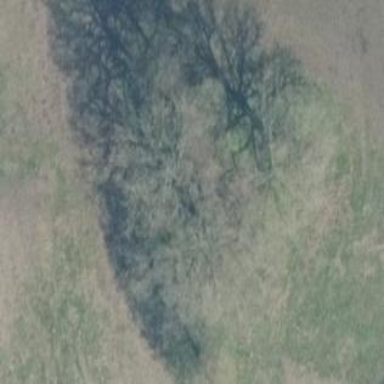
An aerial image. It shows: Deciduous woodland area with lush foliage.